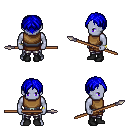
a pixel art fantasy rpg character, male body template, dark elf, purple skin, leather chest armor, metal pants, blue parted hairstyle, bracelets, black shoes, spear, four views (front, back, left, right), 2x2 character sprite sheet, small pixel art, hard edges, no anti-aliasing